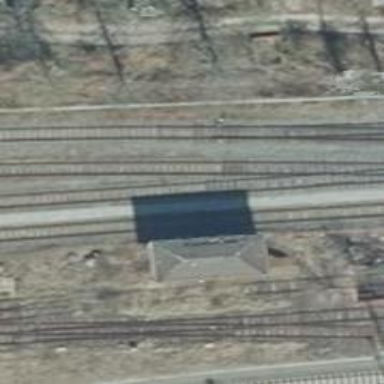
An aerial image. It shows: Railway switch.